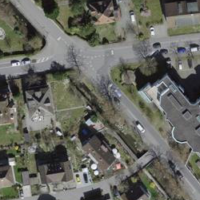
EUNIS habitat code: 54
Species observed at this site:
Tussilago farfara
Geranium nodosum